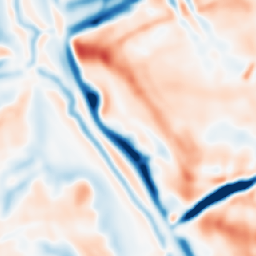
Category: multiscale
Decomposition family: dog
Decomposition parameters: sigma_low: 3
sigma_high: 10
Upsampling method: nearest
Upsampling parameters: scale: 8
Upsampling scale: 8